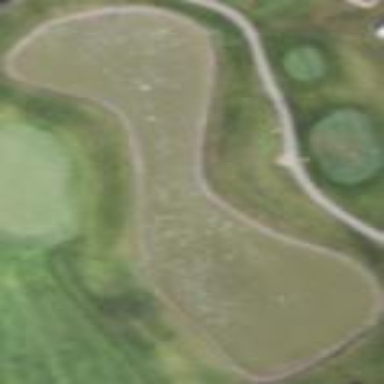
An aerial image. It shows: Water hazard on golf course. The hazard is natural water feature.